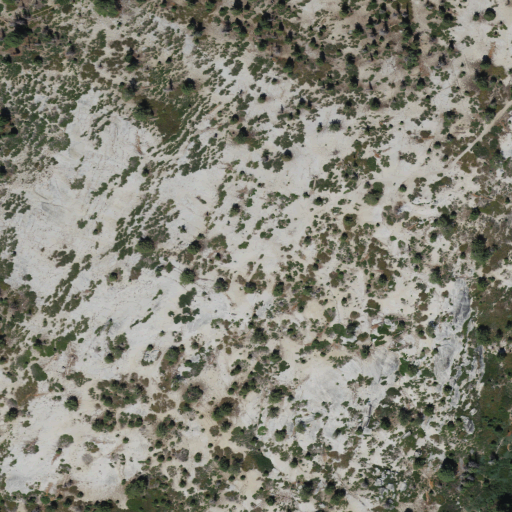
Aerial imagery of mountain in California named Cattle Mountain containing shrub, grassland, and evergreen forest